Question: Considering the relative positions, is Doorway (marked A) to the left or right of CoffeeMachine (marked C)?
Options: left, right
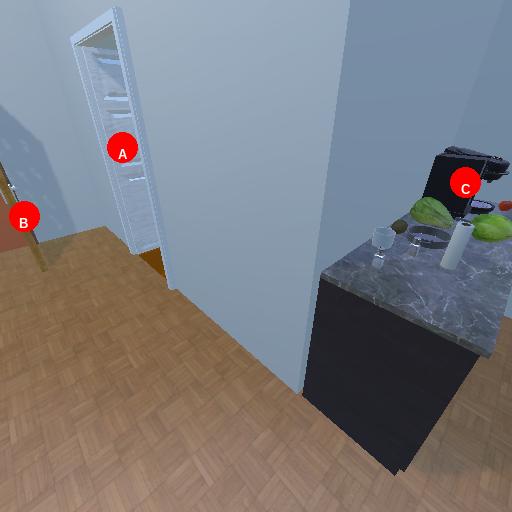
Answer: left